Question: # Background
I am working on a 3D game using C++ and modern OpenGL (3.3). I am now working on the lighting and shadow rendering, and I've successfully implemented directional shadow mapping. After reading over the requirements for the game I have decided that I'd be needing point light shadow mapping. After doing some research, I discovered that to do omnidirectional shadow mapping I will do something similar to directional shadow mapping, but with a cubemap instead.
I have no previous knowledge of cubemaps but my understanding of them is that a cubemap is six textures, seamlessly attached.
I did some looking around but unfortunately I struggled to find a definitive "tutorial" on the subject for modern OpenGL. I look for tutorials first that explain it from start to finish because I seriously struggled to learn from snippets of source code or just concepts, but I tried.
# Current understandings
Here is my general understanding of the idea, minus the technicalities. Please correct me.
- - 'glBindTexture(GL_TEXTURE_CUBE_MAP, shadowmap)'- The cubemap is set up with the following attributes:'''
glTexParameteri(GL_TEXTURE_CUBE_MAP_ARB, GL_TEXTURE_WRAP_S, GL_CLAMP_TO_EDGE);
glTexParameteri(GL_TEXTURE_CUBE_MAP_ARB, GL_TEXTURE_WRAP_T, GL_CLAMP_TO_EDGE);
glTexParameteri(GL_TEXTURE_CUBE_MAP_ARB, GL_TEXTURE_WRAP_R, GL_CLAMP_TO_EDGE);
glTexParameteri(GL_TEXTURE_CUBE_MAP, GL_TEXTURE_MIN_FILTER, GL_LINEAR);
glTexParameteri(GL_TEXTURE_CUBE_MAP, GL_TEXTURE_MAG_FILTER, GL_LINEAR);
'''
(this is also similar to directional shadowmapping)
- Now 'glTexImage2D()' is iterated through six times, once for each face. I do that like this:'''
for (int face = 0; face < 6; face++) // Fill each face of the shadow cubemap
glTexImage2D(GL_TEXTURE_CUBE_MAP_POSITIVE_X + face, 0, GL_DEPTH_COMPONENT32F , 1024, 1024, 0, GL_DEPTH_COMPONENT, GL_FLOAT, NULL);
'''
- The texture is attached to the framebuffer with a call to'''
glFramebufferTexture(GL_FRAMEBUFFER, GL_DEPTH_ATTACHMENT, shadowmap, 0);
'''
- When the scene is to be rendered, it is rendered in two passes, like directional shadow mapping. - - 'glCullFace(GL_FRONT)'- - The light view matrices for all six views are calculated. I do it by creating a vector of glm::mat4's and 'push_back()' the matrices, like this:'''
// Create the six view matrices for all six sides
for (int i = 0; i < renderedObjects.size(); i++) // Iterate through all rendered objects
{
renderedObjects[i]->bindBuffers(); // Bind buffers for rendering with it
glm::mat4 depthModelMatrix = renderedObjects[i]->getModelMatrix(); // Set up model matrix
for (int i = 0; i < 6; i++) // Draw for each side of the light
{
glFramebufferTexture2D(GL_FRAMEBUFFER, GL_DEPTH_ATTACHMENT, GL_TEXTURE_CUBE_MAP_POSITIVE_X + i, shadowmap, 0);
glClear(GL_DEPTH_BUFFER_BIT); // Clear depth buffer
// Send MVP for shadow map
glm::mat4 depthMVP = depthProjectionMatrix * depthViewMatrices[i] * depthModelMatrix;
glUniformMatrix4fv(glGetUniformLocation(shadowMappingProgram, "depthMVP"), 1, GL_FALSE, glm::value_ptr(depthMVP));
glUniformMatrix4fv(glGetUniformLocation(shadowMappingProgram, "lightViewMatrix"), 1, GL_FALSE, glm::value_ptr(depthViewMatrices[i]));
glUniformMatrix4fv(glGetUniformLocation(shadowMappingProgram, "lightProjectionMatrix"), 1, GL_FALSE, glm::value_ptr(depthProjectionMatrix));
glDrawElements(renderedObjects[i]->getDrawType(), renderedObjects[i]->getElementSize(), GL_UNSIGNED_INT, 0);
}
}
'''
- The default framebuffer is bound, and the scene is drawn normally.
# Issue
Now, to the shaders. This is where my understanding runs dry. I am completely unsure on what I should do, my research seems to conflict with eachother, because it's for different versions. I ended up blandly copying and pasting code from random sources, and hoping it'd achieve something other than a black screen. I know this is terrible, but there doesn't seem to be any clear definitions on what to do. What spaces do I work in? Do I even need a separate shadow shader, like I used in directional point lighting? What the hell do I use as the type for a shadow cubemap? samplerCube? samplerCubeShadow? How do I sample said cubemap properly? I hope that someone can clear it up for me and provide a nice explanation.
My current understanding of the shader part is:
- When the scene is being rendered into the cubemap, the vertex shader simply takes the depthMVP uniform I calculated in my C++ code and transforms the input vertices by them.
- The fragment shader of the cubemap pass simply assigns the single out value to the 'gl_FragCoord.z'. (This part is unchanged from when I implemented directional shadow mapping. I assumed it would be the same for cubemapping because the shaders don't even interact with the cubemap - OpenGL simply renders the output from them to the cubemap, right? Because it's a framebuffer?)
- - - -
It's not much of an understanding. I go blank as to how the vertices are transformed and used to lookup the cubemap, so I'm going to paste the source for my shaders, in hope that people can clarify this. Please note that a lot of this code is blind copying and pasting, I haven't altered anything as to not jeopardise any understanding.
# Shadow vertex shader:
'''
#version 150
in vec3 position;
uniform mat4 depthMVP;
void main()
{
gl_Position = depthMVP * vec4(position, 1);
}
'''
# Shadow fragment shader:
'''
#version 150
out float fragmentDepth;
void main()
{
fragmentDepth = gl_FragCoord.z;
}
'''
# Standard vertex shader:
'''
#version 150
in vec3 position;
in vec3 normal;
in vec2 texcoord;
uniform mat3 modelInverseTranspose;
uniform mat4 modelMatrix;
uniform mat4 viewMatrix;
uniform mat4 projectionMatrix;
out vec3 fragnormal;
out vec3 fragnormaldirection;
out vec2 fragtexcoord;
out vec4 fragposition;
out vec4 fragshadowcoord;
void main()
{
fragposition = modelMatrix * vec4(position, 1.0);
fragtexcoord = texcoord;
fragnormaldirection = normalize(modelInverseTranspose * normal);
fragnormal = normalize(normal);
fragshadowcoord = projectionMatrix * viewMatrix * modelMatrix * vec4(position, 1.0);
gl_Position = projectionMatrix * viewMatrix * modelMatrix * vec4(position, 1.0);
}
'''
# Standard fragment shader:
'''
#version 150
out vec4 outColour;
in vec3 fragnormaldirection;
in vec2 fragtexcoord;
in vec3 fragnormal;
in vec4 fragposition;
in vec4 fragshadowcoord;
uniform mat4 modelMatrix;
uniform mat4 viewMatrix;
uniform mat4 projectionMatrix;
uniform mat4 viewMatrixInversed;
uniform mat4 lightViewMatrix;
uniform mat4 lightProjectionMatrix;
uniform sampler2D tex;
uniform samplerCubeShadow shadowmap;
float VectorToDepthValue(vec3 Vec)
{
vec3 AbsVec = abs(Vec);
float LocalZcomp = max(AbsVec.x, max(AbsVec.y, AbsVec.z));
const float f = 2048.0;
const float n = 1.0;
float NormZComp = (f+n) / (f-n) - (2*f*n)/(f-n)/LocalZcomp;
return (NormZComp + 1.0) * 0.5;
}
float ComputeShadowFactor(samplerCubeShadow ShadowCubeMap, vec3 VertToLightWS)
{
float ShadowVec = texture(ShadowCubeMap, vec4(VertToLightWS, 1.0));
if (ShadowVec + 0.0001 > VectorToDepthValue(VertToLightWS)) // To avoid self shadowing, I guess
return 1.0;
return 0.7;
}
void main()
{
vec3 light_position = vec3(0.0, 0.0, 0.0);
vec3 VertToLightWS = light_position - fragposition.xyz;
outColour = texture(tex, fragtexcoord) * ComputeShadowFactor(shadowmap, VertToLightWS);
}
'''
I can't remember where the ComputerShadowFactor and VectorToDepthValue function code came from, because I was researching it on my laptop which I can't get to right now, but this is the result of those shaders:

It is a small square of unshadowed space surrounded by shadowed space.
I am obviously doing a lot wrong here, probably centered on my shaders, due to a lack of knowledge on the subject because I find it difficult to learn from anything but tutorials, and I am very sorry for that. I am at a loss it it would be wonderful if someone can shed light on this with a clear explanation on what I am doing wrong, why it's wrong, how I can fix it and maybe even some code. I think the issue may be because I am working in the wrong spaces.
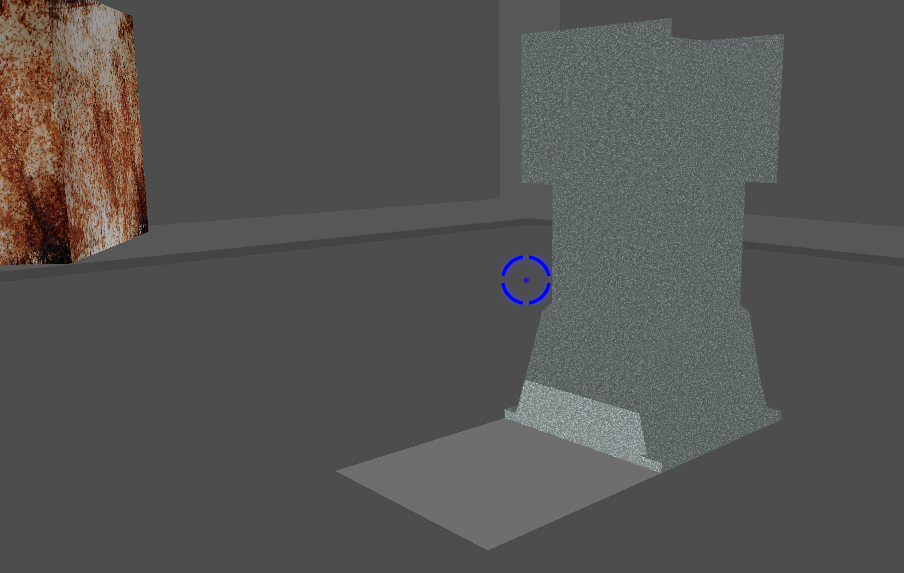
Answer: I hope to provide an answer to some of your questions, but first some definitions are required:
It is a map from a direction vector to a pair of [face, 2d coordinates on that face], obtained by projecting the direction vector on an hypothetical cube.
It is a set of six "images".
It is a sampler primitive from which cubemap sampling can be done. This mean that it is sampled using a direction vector instead of the usual texture coordinates. The hardware then project the direction vector on an hypothetical cube and use the resulting [face, 2d texture coordinate] pair to sample the right "image" at the right 2d position.
It is a sampler primitive that is bounded to a texture containing NDC-space depth values and, when sampled using the shadow-specific sampling functions, return a "comparison" between a NDC-space depth (in the same space of the shadow map, obviously) and the NDC-space depth stored inside the bounded texture. The depth to compare against is specified as an additional element in the texture coordinates when calling the sampling function. Note that shadow samplers are provided for ease of use and speed, but it is always possible to do the comparison "manually" in the shader.
---
Now, for your questions:
No, OpenGL render to a set of targets in the currently bounded framebuffer.
In the case of cubemaps, the usual way to render in them is:
- - -
In addition to everything said about cubemaps, there are a number of problems in using them to implement point-light shadow mapping and so the hardware depth comparison is rarely used.
Instead, what is common pratice is the following:
- - - - - -
'''
// sample radial distance from the cubemap
float radial_dist = texture(my_cubemap, cube_space_vector).x;
// compare against test point radial distance
bool shadowed = length(cube_space_vector) > radial_dist;
'''